Chest X-ray. View position: PA
Patient age: 26
Patient sex: F
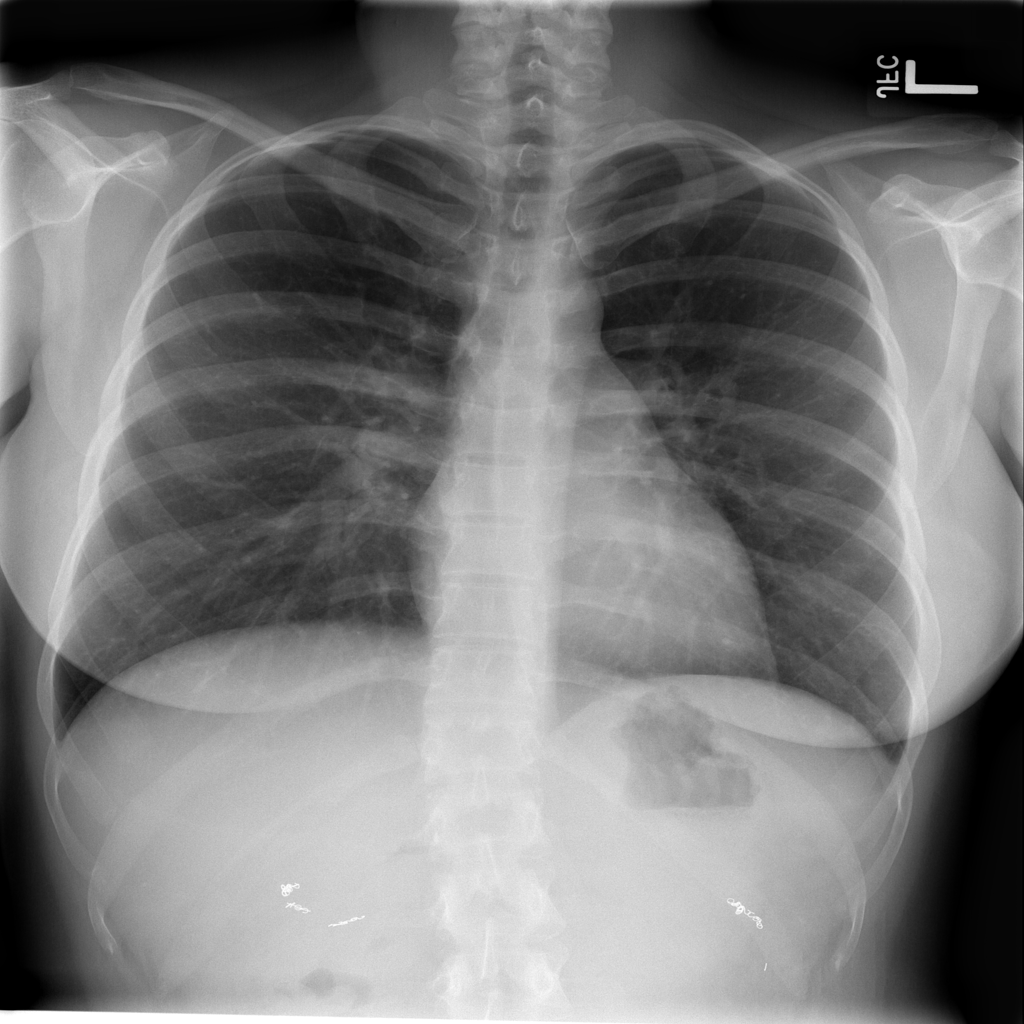
Finding: Pneumothorax